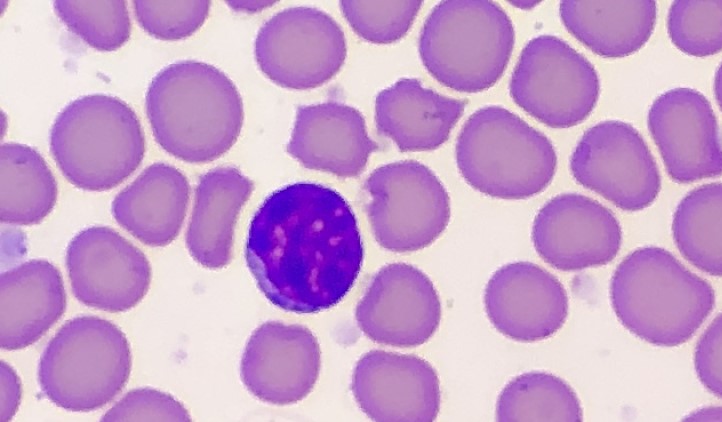
White blood cell type: Lymphocyte